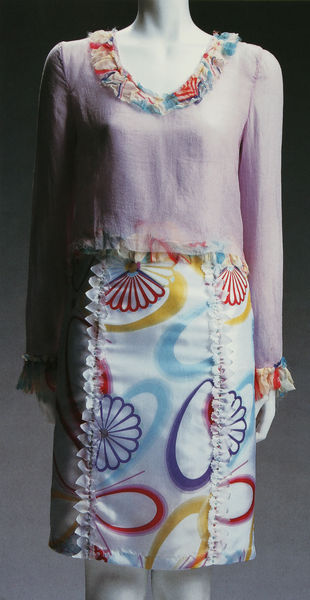
Titel: Bluse und Rock
Künstler: Consuelo Castiglioni
Standort: Kyoto (Japan)
Institution: Kyoto Costume Institute
Schlagwörter: blau, weiß, gelb, ausschnitt, blume, blumen, bunt, kleid, blüte, rot, mode, muster, rock, bluse, kleidung, kragen, spitze, ärmel, rosa, hellblau, modern, lila, violett, floral, rüschen, foto, kreise, sommerkleid, oberteil, tageskleid, muschel, design, materialmix, shirt, florale muster, top, mini, minikleid, mannequin, schneiderpuppe, kleindung, mushcel